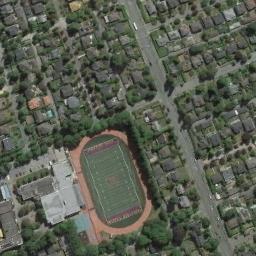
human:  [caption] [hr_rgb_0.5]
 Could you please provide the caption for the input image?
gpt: There are many buildings next to the ground track field .

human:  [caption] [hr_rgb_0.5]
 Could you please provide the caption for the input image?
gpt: There are many trees around the track .

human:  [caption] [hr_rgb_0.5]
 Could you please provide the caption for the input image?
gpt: The ground track field with a gridiron is surrounded by a residential area .

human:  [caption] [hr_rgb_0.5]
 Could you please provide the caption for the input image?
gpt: A track and field is built in the middle of a residential area, Surrounded by a lot of vegetation .

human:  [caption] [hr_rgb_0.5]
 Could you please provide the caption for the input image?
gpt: There are many buildings around the ground track field with a red track .